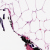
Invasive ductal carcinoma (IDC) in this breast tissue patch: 0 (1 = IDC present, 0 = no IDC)